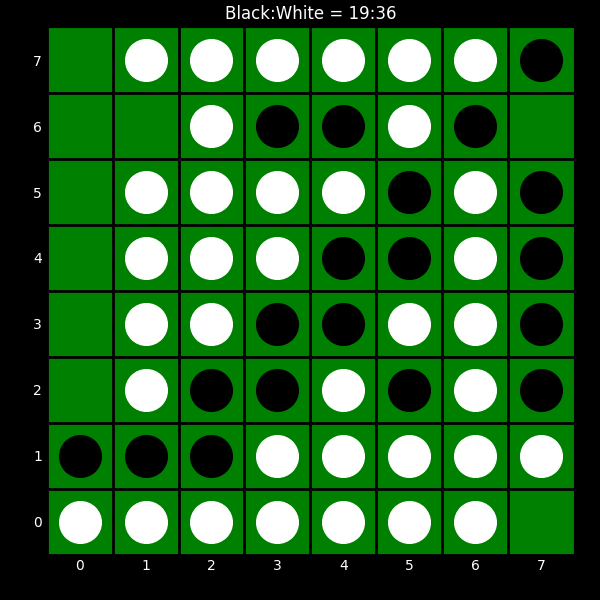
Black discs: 19
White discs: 36